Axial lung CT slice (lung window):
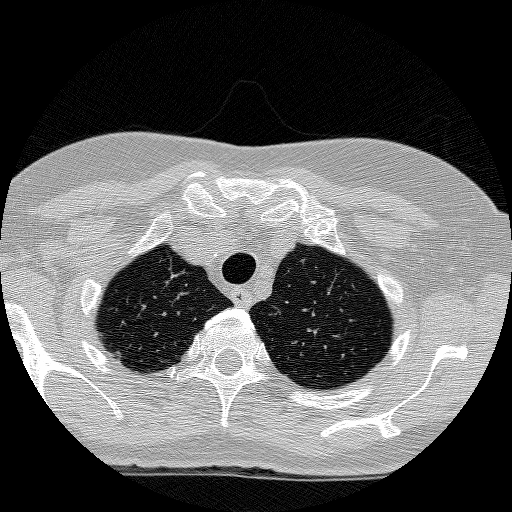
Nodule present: no